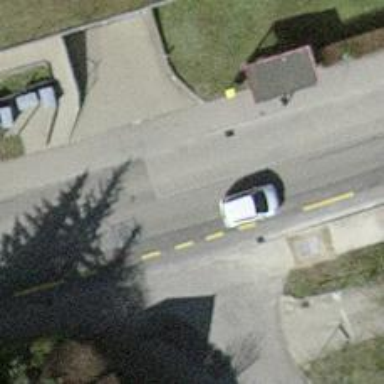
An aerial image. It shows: Bus stop with designated stop position for public transport.